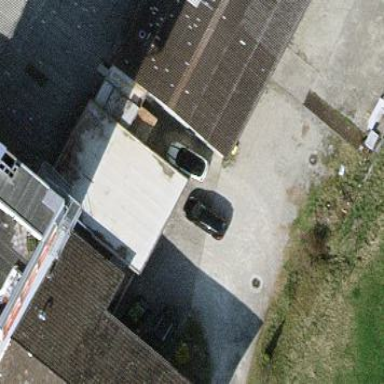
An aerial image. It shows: Part of building with flat white roof.